Field crop: tomato
Growth stage: 1
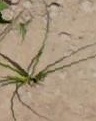
Species: cyperus